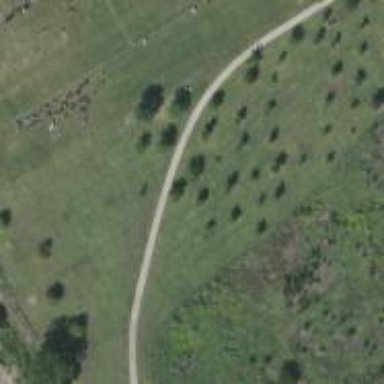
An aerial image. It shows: Path.